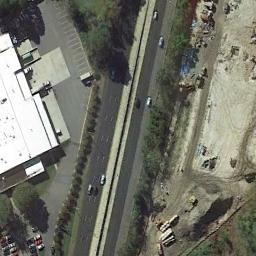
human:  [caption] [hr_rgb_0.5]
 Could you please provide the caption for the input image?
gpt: There are a building and many green plants on both sides of the freeway, There are several cars on the freeway, And many cars are parked in the open space beside the freeway .

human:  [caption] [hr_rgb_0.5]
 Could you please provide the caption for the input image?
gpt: There are two big trucks on the highway .

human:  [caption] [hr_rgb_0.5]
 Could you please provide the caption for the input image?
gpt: The freeway is between the bare land and a building .

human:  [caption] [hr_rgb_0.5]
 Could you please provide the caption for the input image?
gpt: A straight freeway is a wasteland on one side and on the other side are two parking lots and a white building .

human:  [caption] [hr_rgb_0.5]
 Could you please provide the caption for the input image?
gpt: There are green belts along the freeway with a white building beside .